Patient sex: F
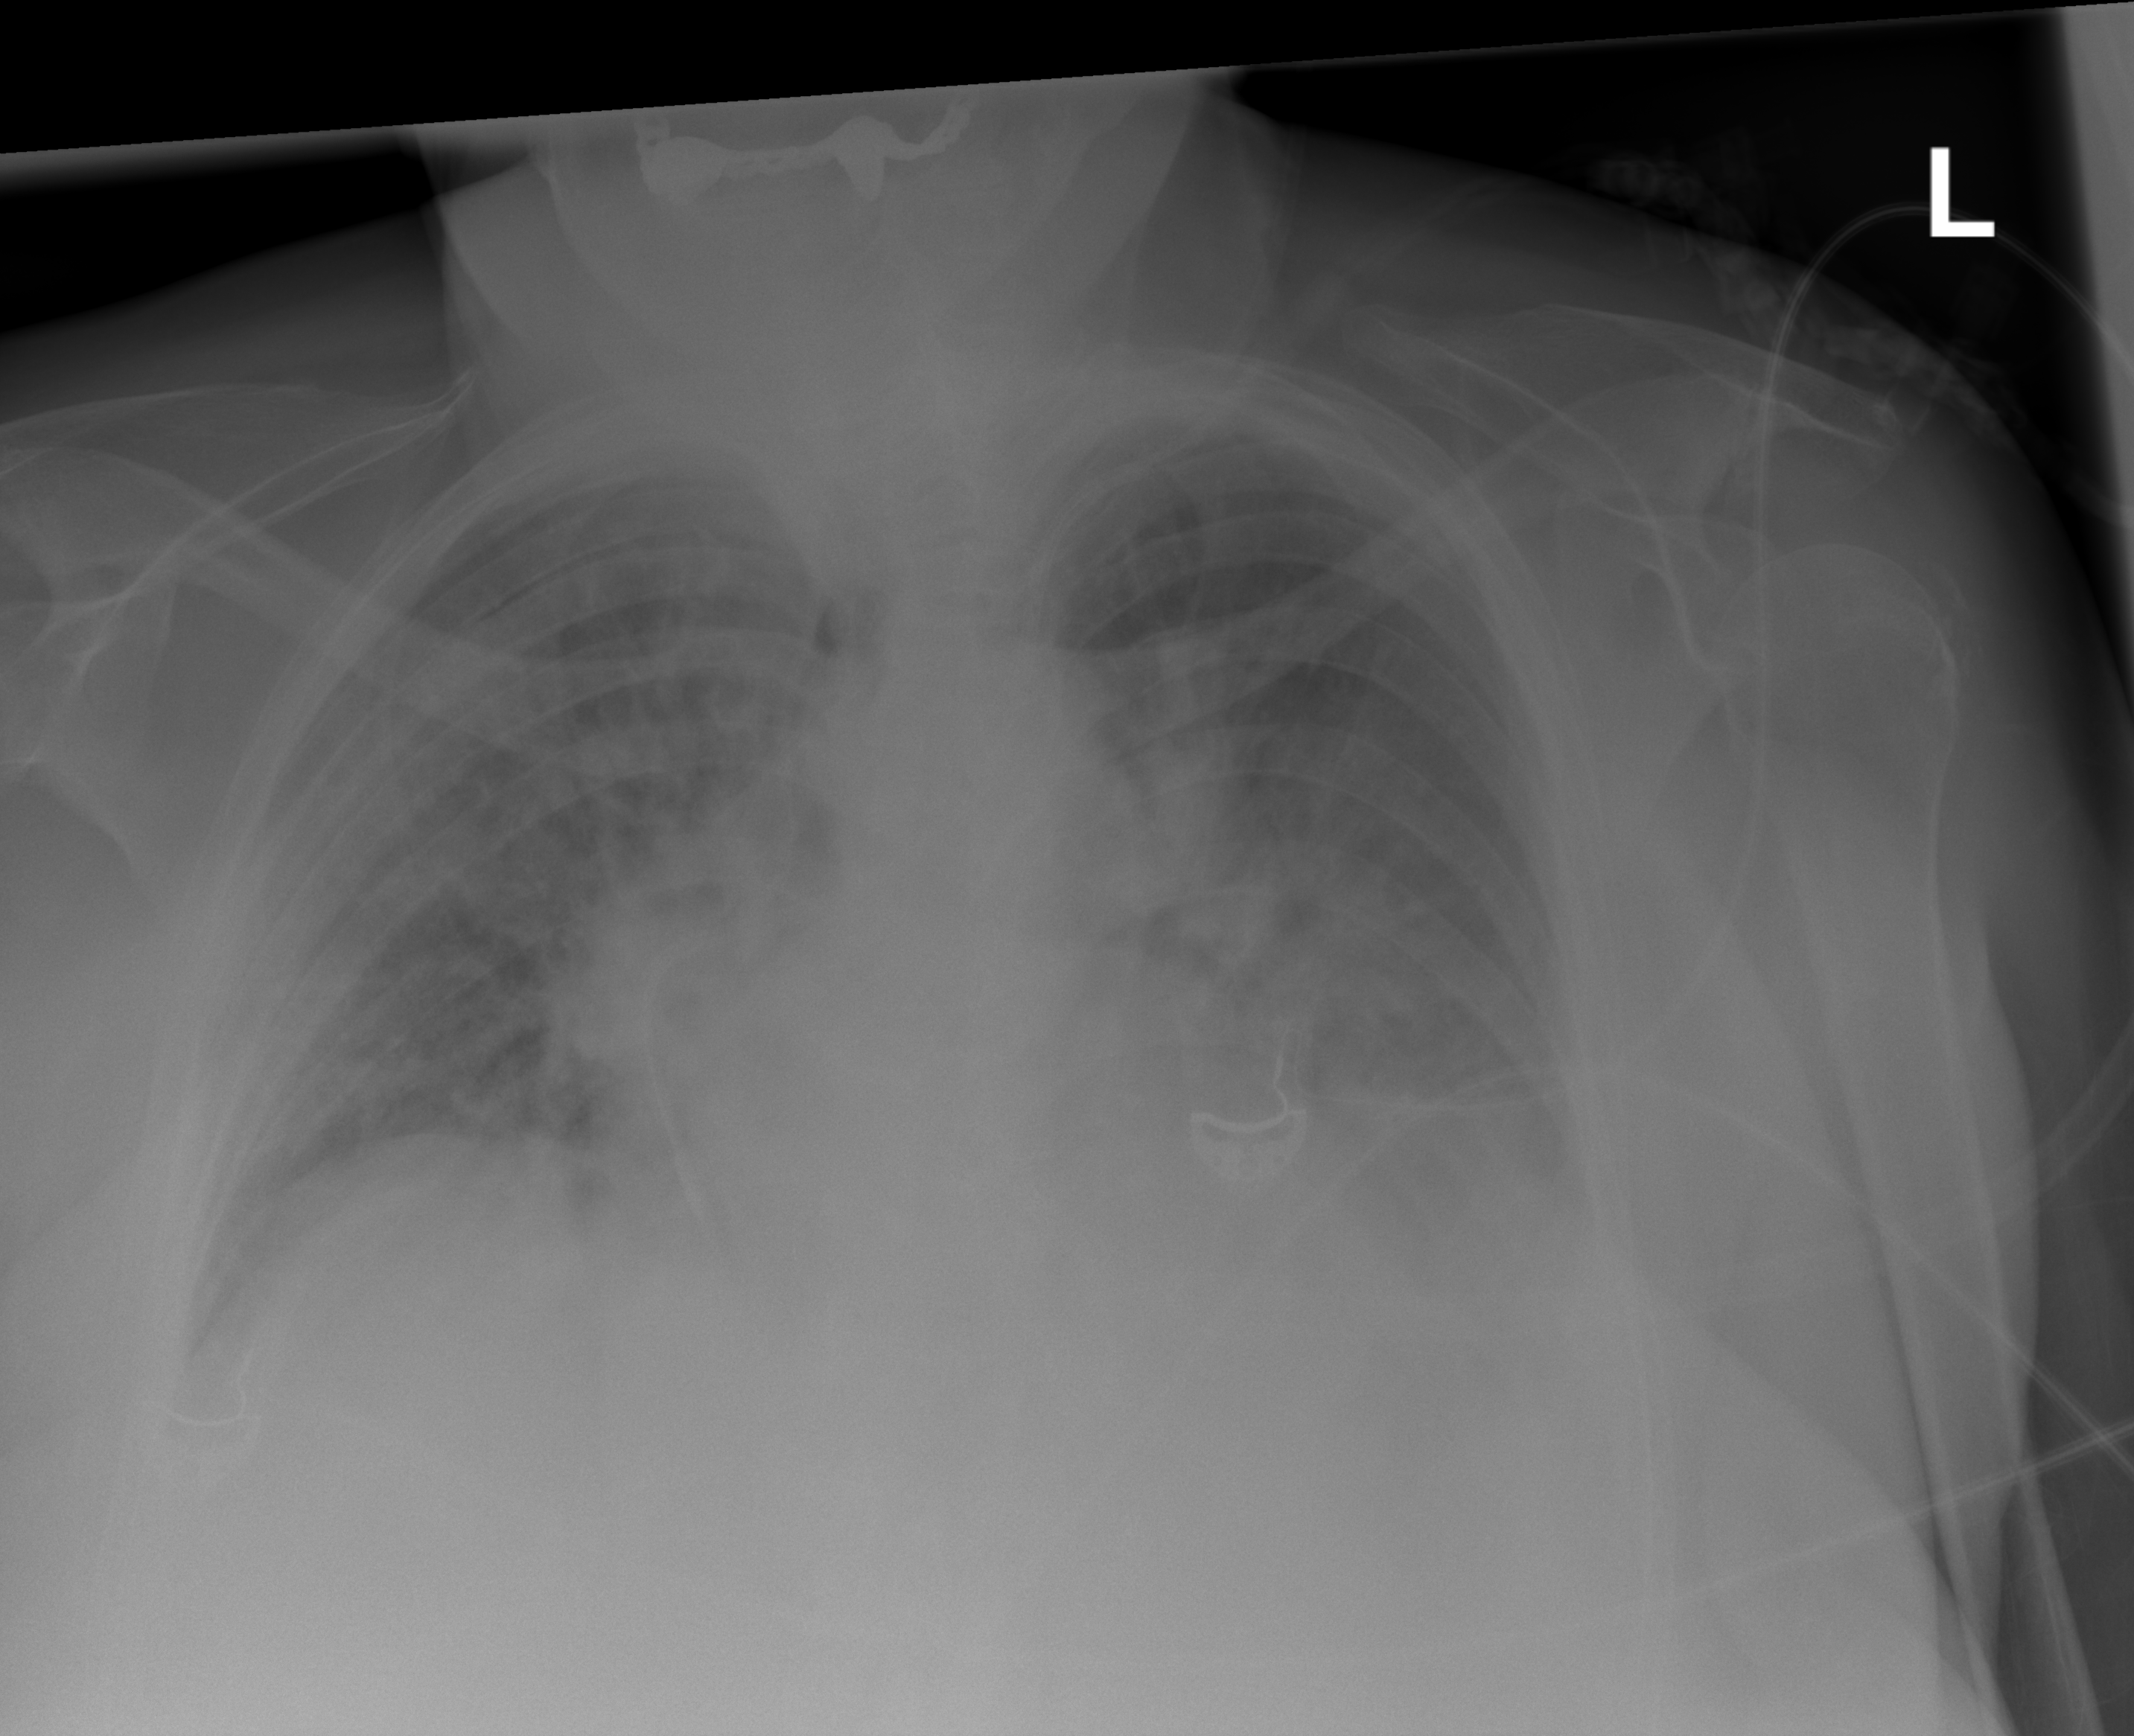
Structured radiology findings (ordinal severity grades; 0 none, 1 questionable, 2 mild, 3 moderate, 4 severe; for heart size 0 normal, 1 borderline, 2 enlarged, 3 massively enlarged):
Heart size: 2
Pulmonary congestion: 2
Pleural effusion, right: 2
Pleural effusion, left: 3
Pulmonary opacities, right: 2
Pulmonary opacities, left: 0
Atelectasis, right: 0
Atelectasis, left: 2